二年级 · 组合数学
有 21 个

和 12 根

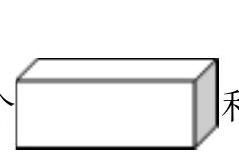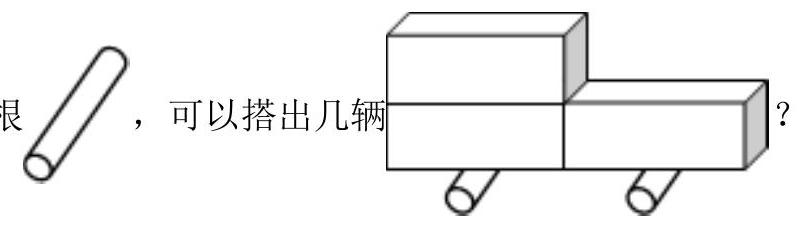
答案: 6 辆

【详解】略